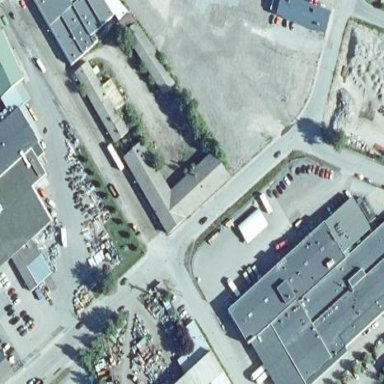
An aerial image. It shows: Industrial building.